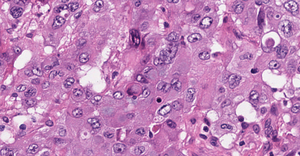
Tumor epithelial tissue: yes
Tumor-associated stroma tissue: no
Normal tissue: no